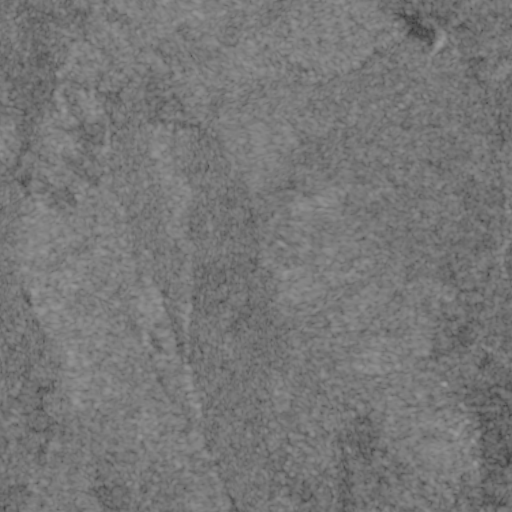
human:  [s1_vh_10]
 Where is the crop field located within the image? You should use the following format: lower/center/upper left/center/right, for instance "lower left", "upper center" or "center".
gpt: The crop field is located in the lower left of the image.
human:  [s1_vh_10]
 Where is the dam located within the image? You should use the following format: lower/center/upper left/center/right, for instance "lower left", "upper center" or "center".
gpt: The dam is located in the upper right of the image.
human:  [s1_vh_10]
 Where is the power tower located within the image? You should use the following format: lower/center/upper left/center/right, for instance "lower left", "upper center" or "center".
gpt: The power tower is located in the right of the image.
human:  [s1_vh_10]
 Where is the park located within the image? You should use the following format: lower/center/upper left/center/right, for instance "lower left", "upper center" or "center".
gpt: There is no park in the image.

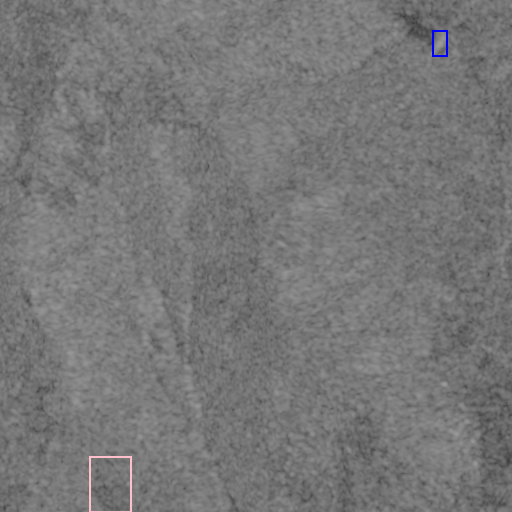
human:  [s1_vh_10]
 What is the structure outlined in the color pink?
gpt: The structure outlined in pink is a crop field.
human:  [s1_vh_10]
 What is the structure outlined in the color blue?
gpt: The structure outlined in blue is a dam.
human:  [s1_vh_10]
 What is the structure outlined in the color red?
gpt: There is no red outline.